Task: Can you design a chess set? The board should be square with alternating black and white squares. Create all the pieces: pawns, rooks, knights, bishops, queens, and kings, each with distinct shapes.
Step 325:
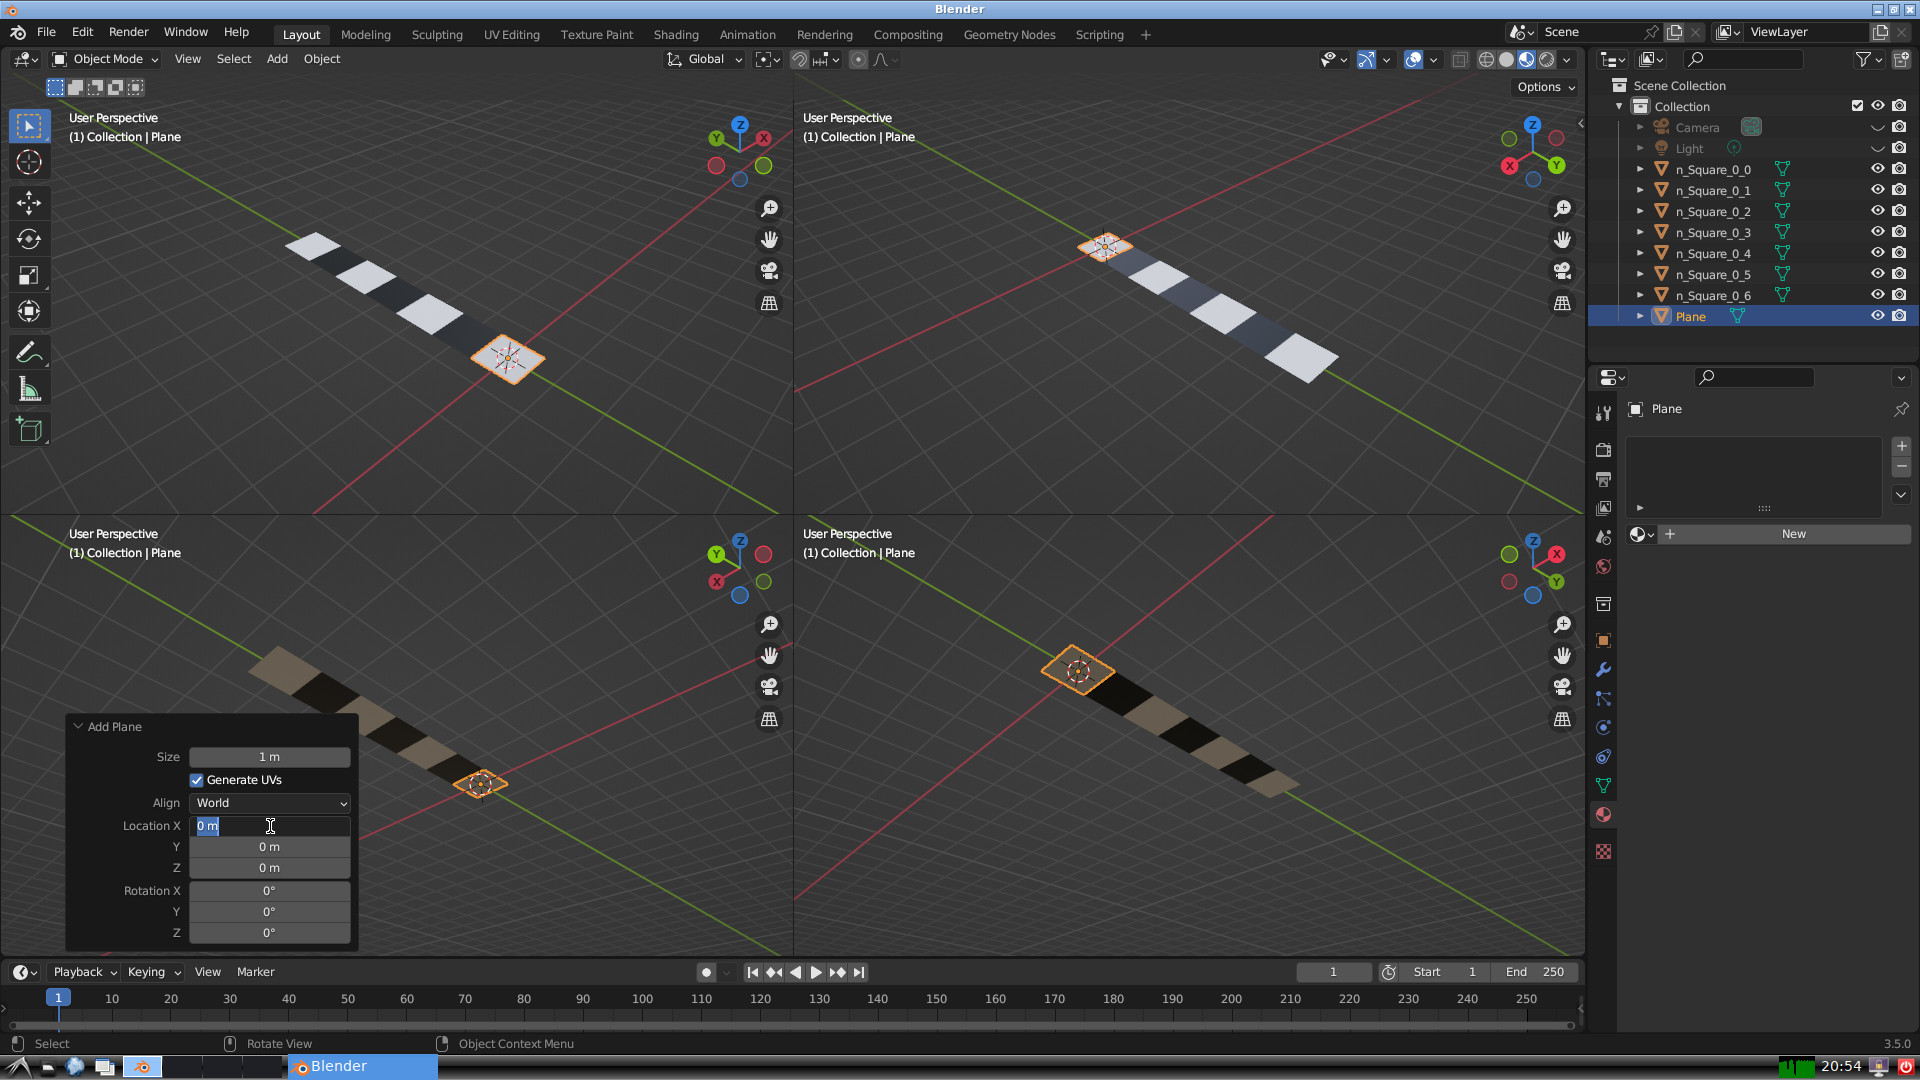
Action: input_text: 0.0